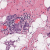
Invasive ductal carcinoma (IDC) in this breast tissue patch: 0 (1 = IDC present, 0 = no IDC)